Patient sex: M
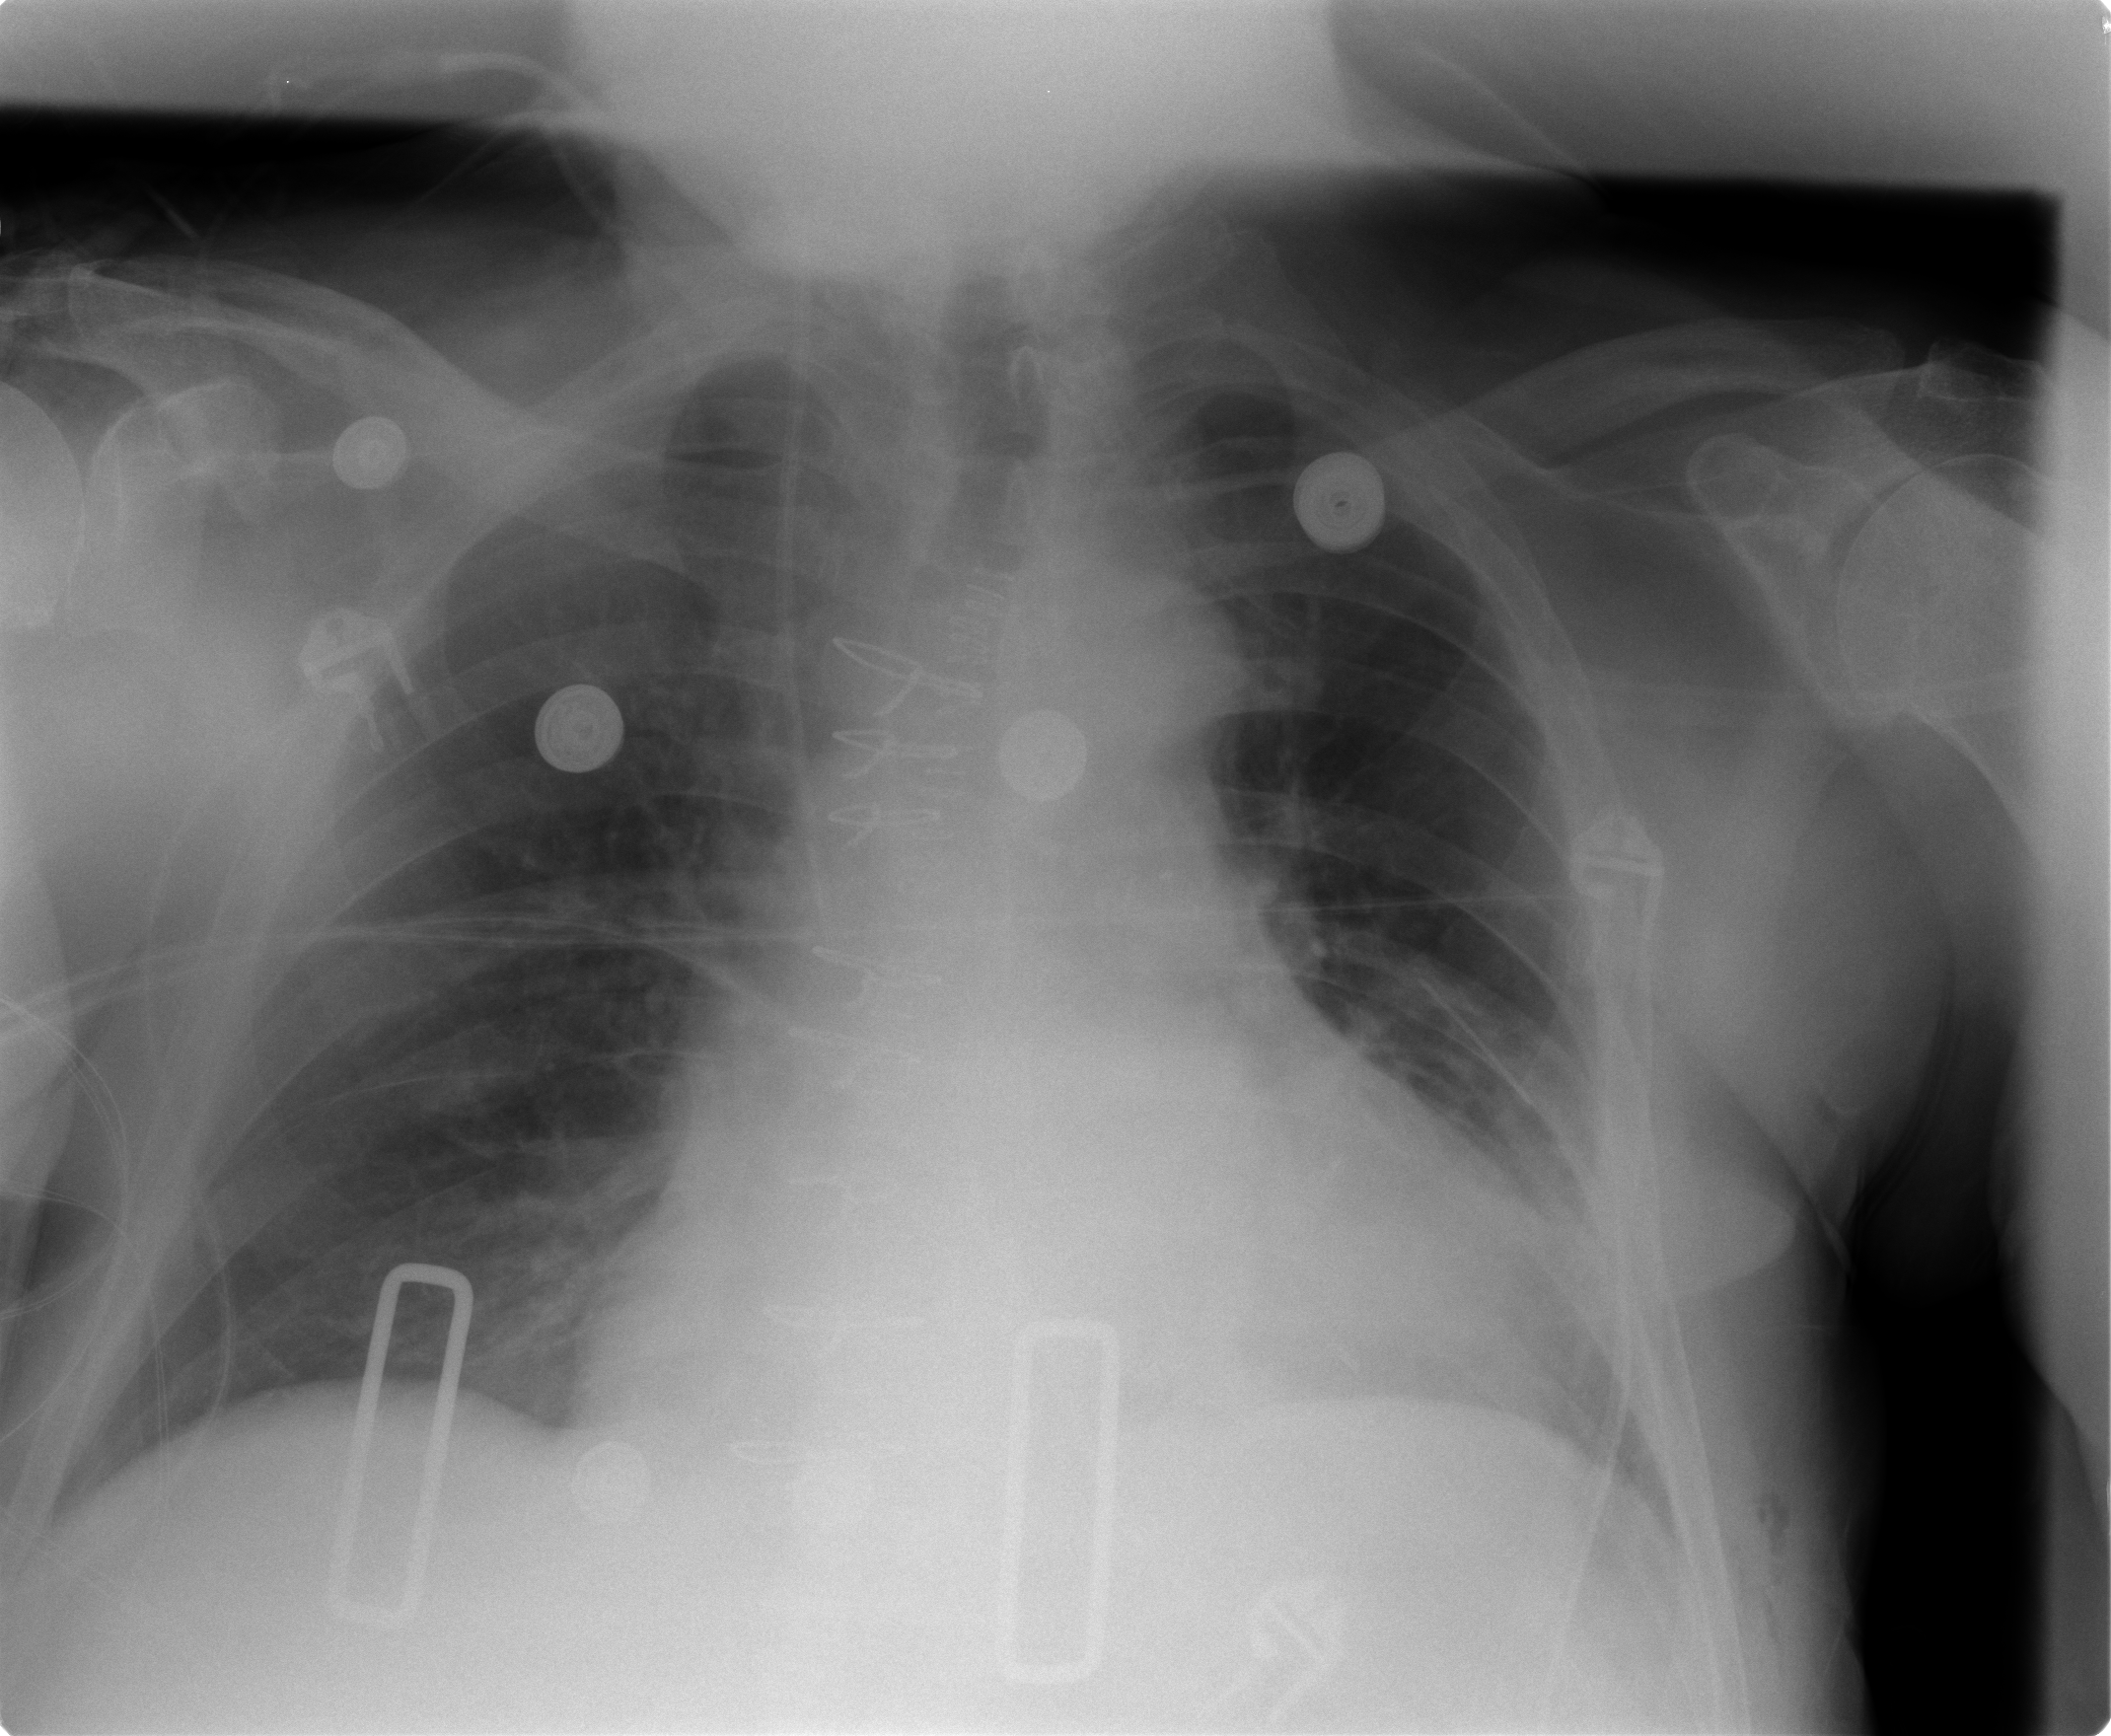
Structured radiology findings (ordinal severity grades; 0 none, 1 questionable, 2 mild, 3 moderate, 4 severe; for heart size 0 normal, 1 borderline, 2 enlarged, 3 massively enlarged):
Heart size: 2
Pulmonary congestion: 1
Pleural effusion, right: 0
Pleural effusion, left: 0
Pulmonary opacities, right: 0
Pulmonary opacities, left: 0
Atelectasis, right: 0
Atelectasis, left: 2